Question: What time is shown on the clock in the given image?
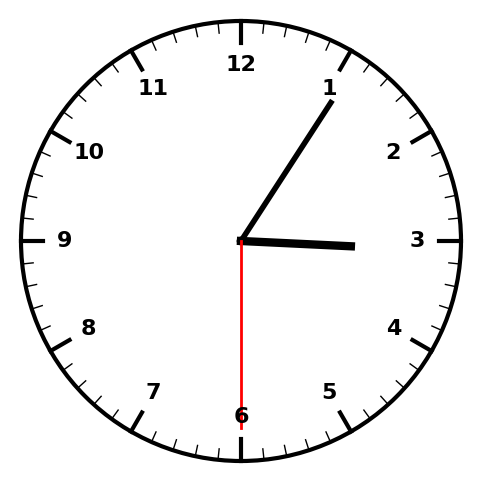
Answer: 03:05:30